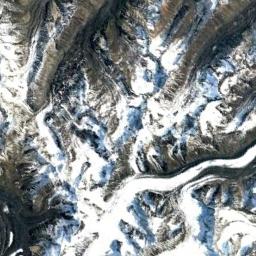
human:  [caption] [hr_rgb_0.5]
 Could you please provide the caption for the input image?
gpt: The snowberg is partly covered with snow and ice and some U-shaped valleys are in the snowberg .

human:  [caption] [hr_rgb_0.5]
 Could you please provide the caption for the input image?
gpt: The snow berg is consist of bare land and white snow .

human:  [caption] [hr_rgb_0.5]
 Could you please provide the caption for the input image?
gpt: The snowberg is covered with snow .

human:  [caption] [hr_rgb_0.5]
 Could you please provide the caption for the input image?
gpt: Only the peaks of the snow-capped mountains are covered with snow .

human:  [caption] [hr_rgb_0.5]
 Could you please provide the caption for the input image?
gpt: There are much snow and some bare land on the snowberg .